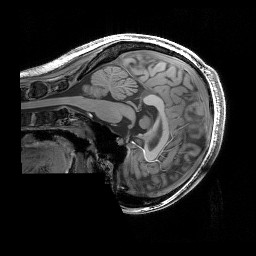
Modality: T1w
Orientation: sagittal
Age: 22
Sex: female
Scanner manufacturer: siemens
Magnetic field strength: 3 T
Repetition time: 2.3 s
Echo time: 0.00344 s